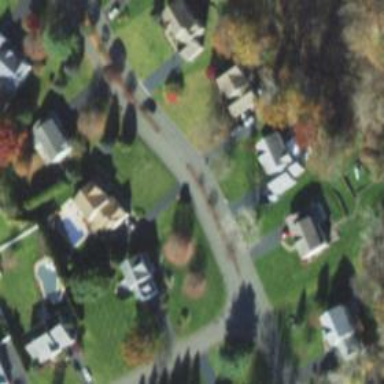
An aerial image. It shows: Residential road.